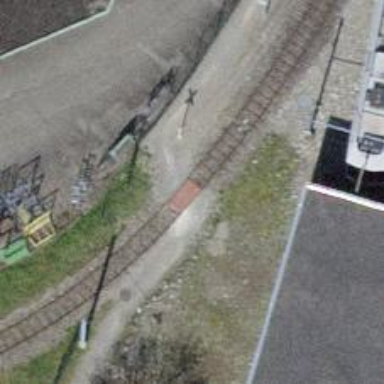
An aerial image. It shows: Railway crossing.